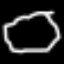
Label: octagon